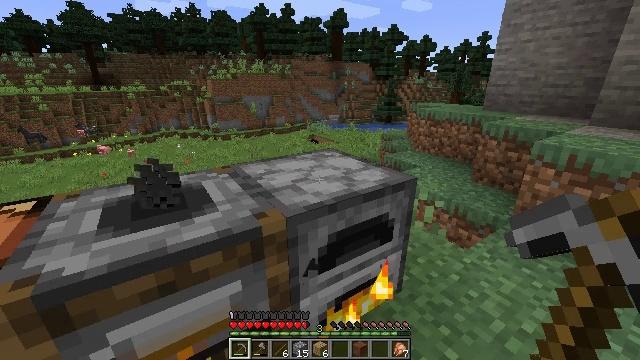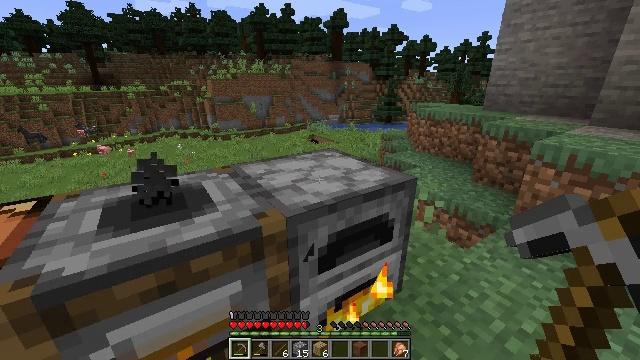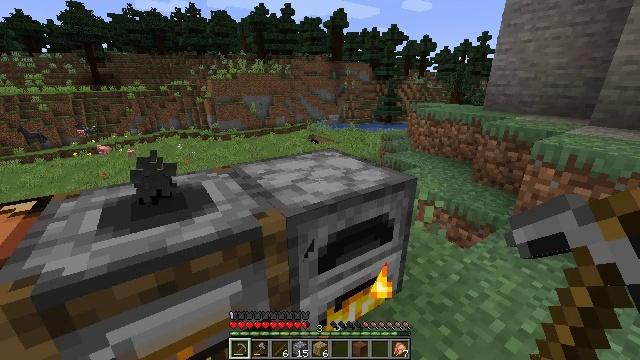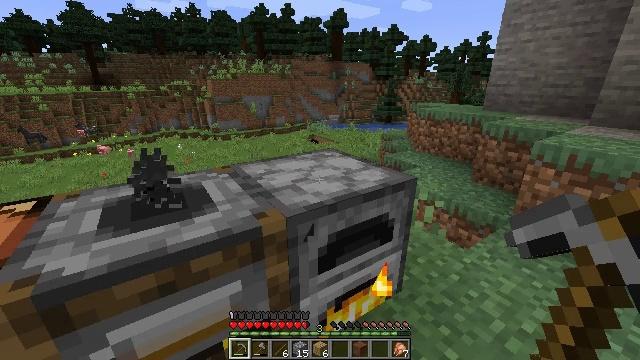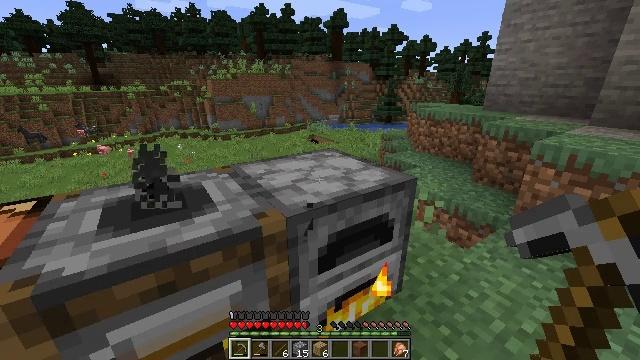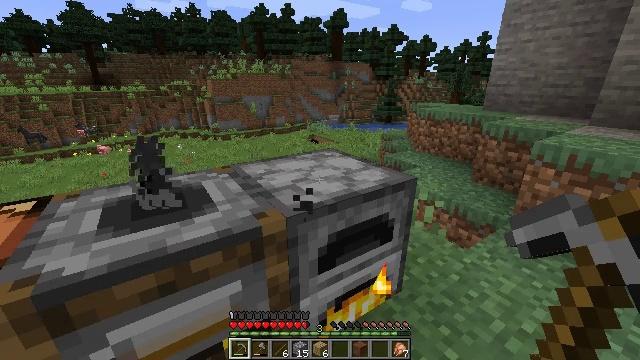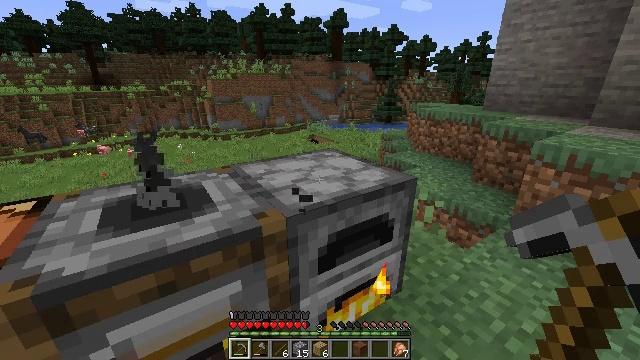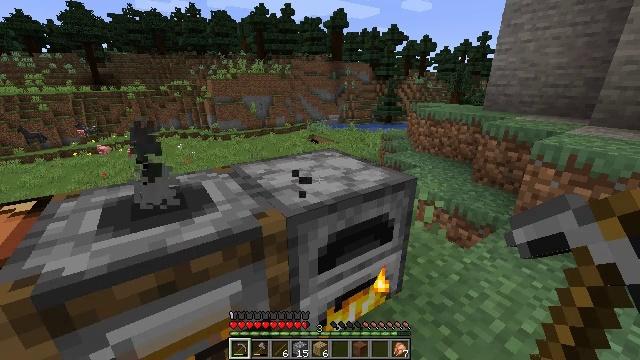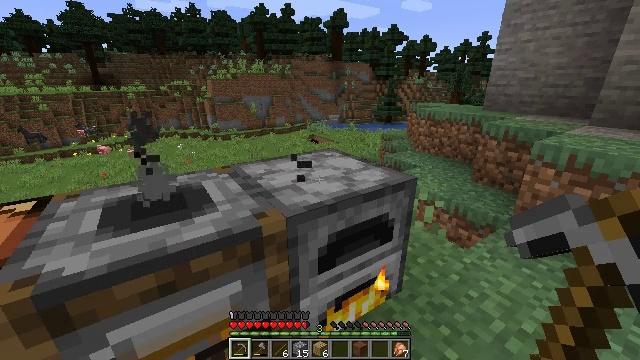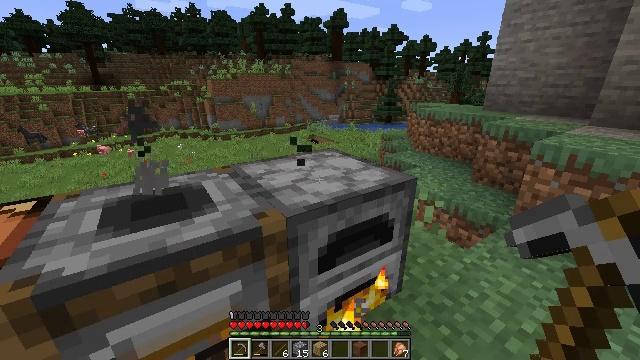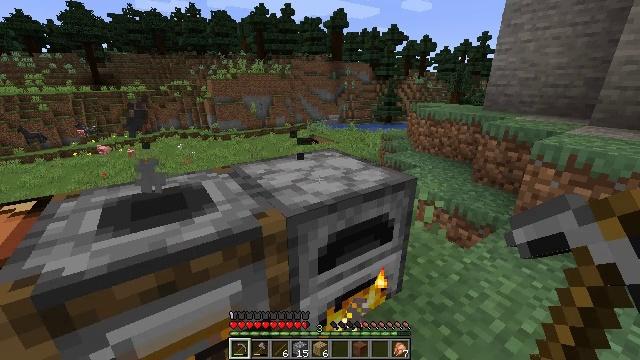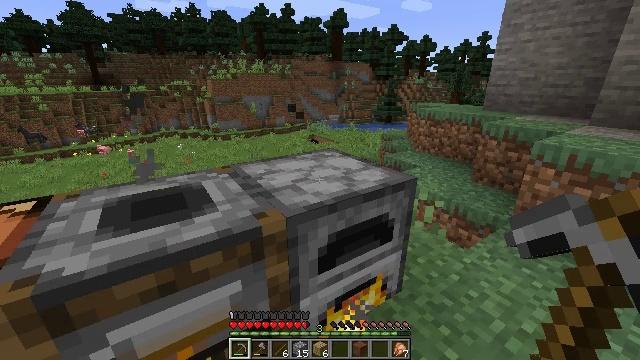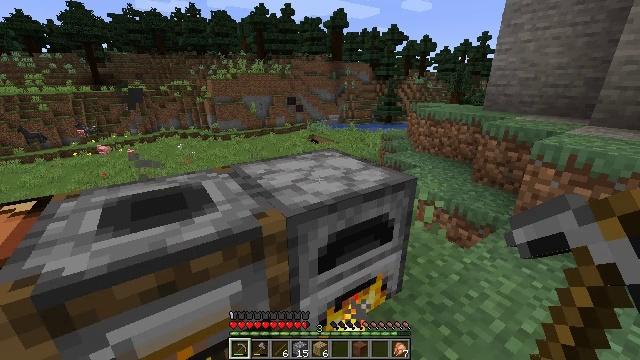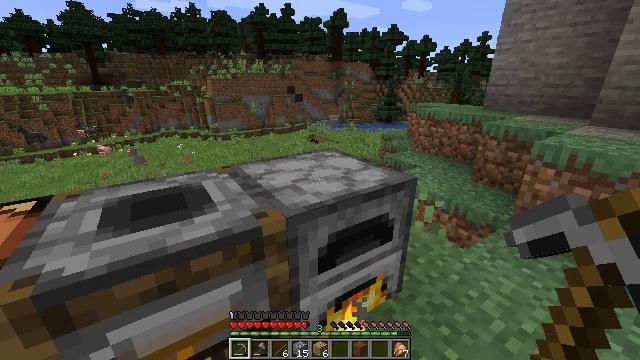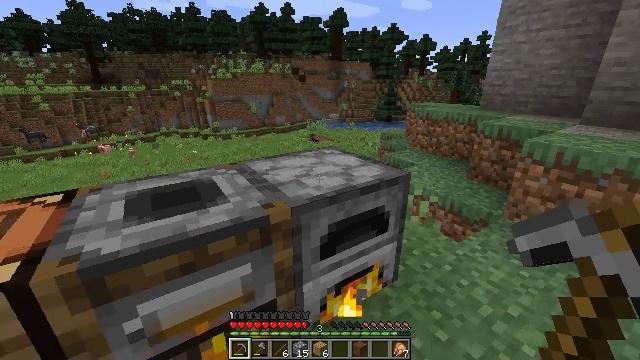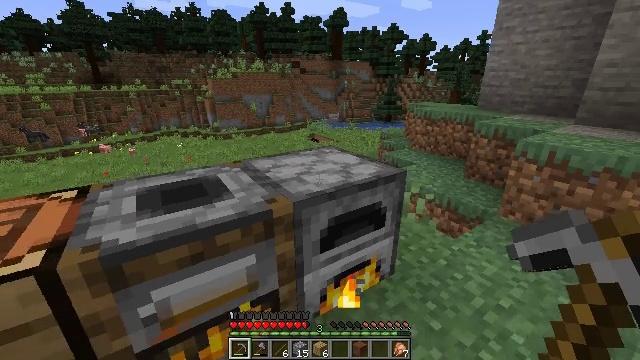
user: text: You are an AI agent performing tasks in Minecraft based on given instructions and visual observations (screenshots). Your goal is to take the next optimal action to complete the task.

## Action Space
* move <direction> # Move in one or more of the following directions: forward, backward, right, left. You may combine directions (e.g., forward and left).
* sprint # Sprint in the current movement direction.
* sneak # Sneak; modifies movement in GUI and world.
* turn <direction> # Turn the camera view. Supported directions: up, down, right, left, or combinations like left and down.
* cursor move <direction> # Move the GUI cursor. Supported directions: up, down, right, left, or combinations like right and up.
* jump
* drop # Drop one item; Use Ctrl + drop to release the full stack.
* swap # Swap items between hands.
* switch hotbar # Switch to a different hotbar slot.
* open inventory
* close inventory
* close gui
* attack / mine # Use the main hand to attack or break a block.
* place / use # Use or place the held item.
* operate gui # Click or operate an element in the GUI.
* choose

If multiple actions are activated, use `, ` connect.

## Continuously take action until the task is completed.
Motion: motion action
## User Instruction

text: Remove a brown wool block from the inventory.
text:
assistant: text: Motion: no_op
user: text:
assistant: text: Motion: no_op
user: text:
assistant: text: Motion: no_op
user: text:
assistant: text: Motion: no_op
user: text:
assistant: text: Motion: no_op
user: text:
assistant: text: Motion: no_op
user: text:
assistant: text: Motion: no_op
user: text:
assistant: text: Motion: no_op
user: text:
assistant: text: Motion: no_op
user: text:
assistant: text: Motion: no_op
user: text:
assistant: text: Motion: no_op
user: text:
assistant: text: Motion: no_op
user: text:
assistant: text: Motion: move back
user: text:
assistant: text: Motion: move back
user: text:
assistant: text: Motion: move back
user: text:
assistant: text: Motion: move back
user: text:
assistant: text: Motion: no_op
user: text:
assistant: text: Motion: no_op
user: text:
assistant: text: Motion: no_op
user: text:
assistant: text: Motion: no_op
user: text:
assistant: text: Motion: no_op
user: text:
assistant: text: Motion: no_op
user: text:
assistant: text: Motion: no_op
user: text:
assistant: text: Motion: no_op
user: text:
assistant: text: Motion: no_op
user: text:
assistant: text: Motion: turn right and down
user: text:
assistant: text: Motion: turn right and down
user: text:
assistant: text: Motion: turn right
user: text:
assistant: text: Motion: turn right and up
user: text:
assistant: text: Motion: turn right and up